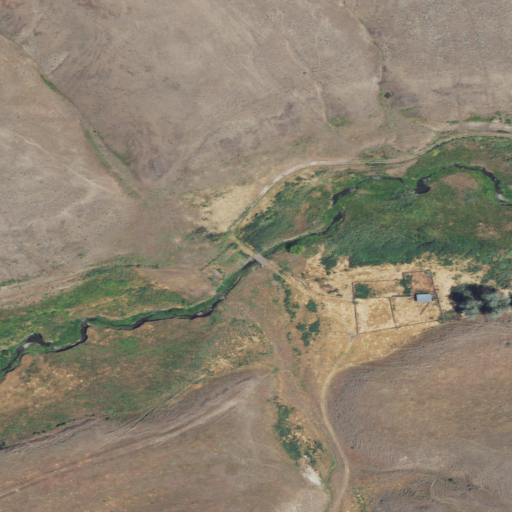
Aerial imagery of valley in Oregon named Chapman Canyon containing grassland, shrub, and open development